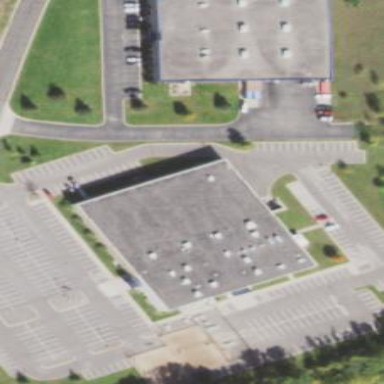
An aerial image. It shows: Building that houses bowling alley.